Interaction volume radius: 10 \u00c5
Interaction volume height: 20 \u00c5
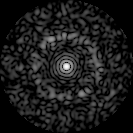
Disorder parameter: 0.817